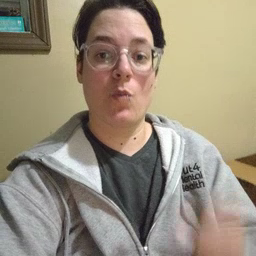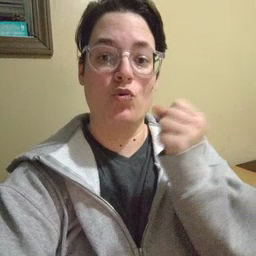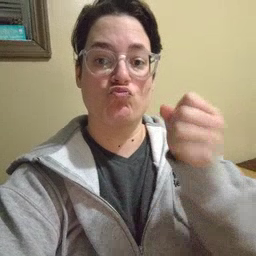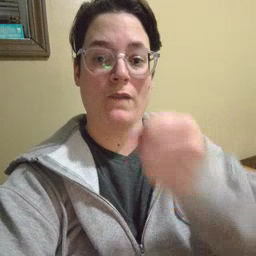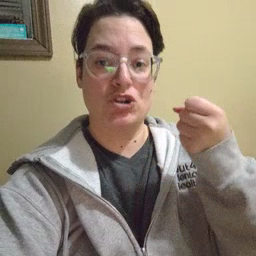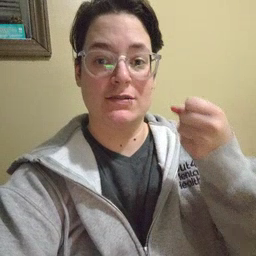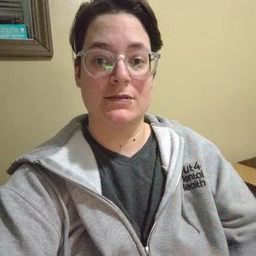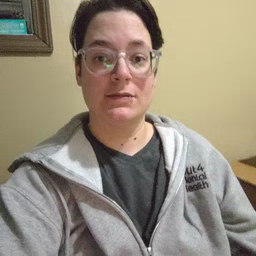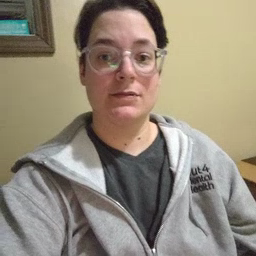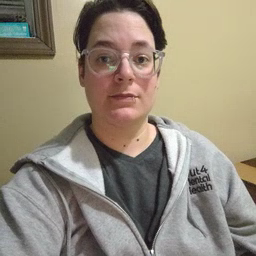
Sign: refrigerator